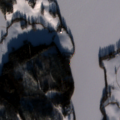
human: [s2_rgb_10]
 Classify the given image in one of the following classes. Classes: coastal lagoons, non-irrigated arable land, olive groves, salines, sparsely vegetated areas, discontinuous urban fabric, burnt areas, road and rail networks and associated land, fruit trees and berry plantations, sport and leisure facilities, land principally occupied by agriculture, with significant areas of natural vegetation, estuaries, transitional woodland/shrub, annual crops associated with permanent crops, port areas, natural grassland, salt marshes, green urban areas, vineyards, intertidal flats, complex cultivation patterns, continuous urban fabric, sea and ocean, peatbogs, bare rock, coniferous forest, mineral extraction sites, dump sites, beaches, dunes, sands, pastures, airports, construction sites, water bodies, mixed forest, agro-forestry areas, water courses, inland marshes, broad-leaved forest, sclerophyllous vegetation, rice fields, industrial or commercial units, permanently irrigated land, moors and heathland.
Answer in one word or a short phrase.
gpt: non-irrigated arable land, coniferous forest, mixed forest, water bodies